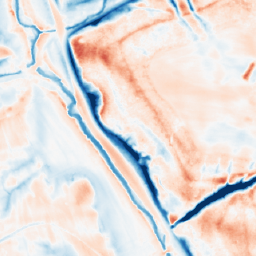
Category: multiscale
Decomposition family: dog_multiscale
Decomposition parameters: sigma_ratio: 2
n_scales: 4
base_sigma: 0.5
Upsampling method: area
Upsampling parameters: scale: 2
Upsampling scale: 2